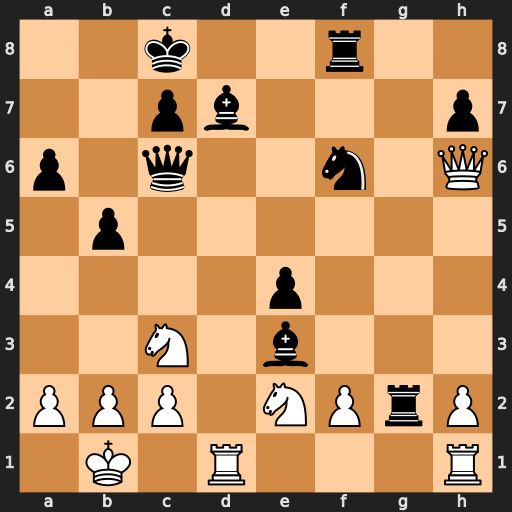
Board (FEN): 2k2r2/2pb3p/p1q2n1Q/1p6/4p3/2N1b3/PPP1NPrP/1K1R3R
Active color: w
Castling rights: -
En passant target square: -
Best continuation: Qxf8+ Kb7 fxe3